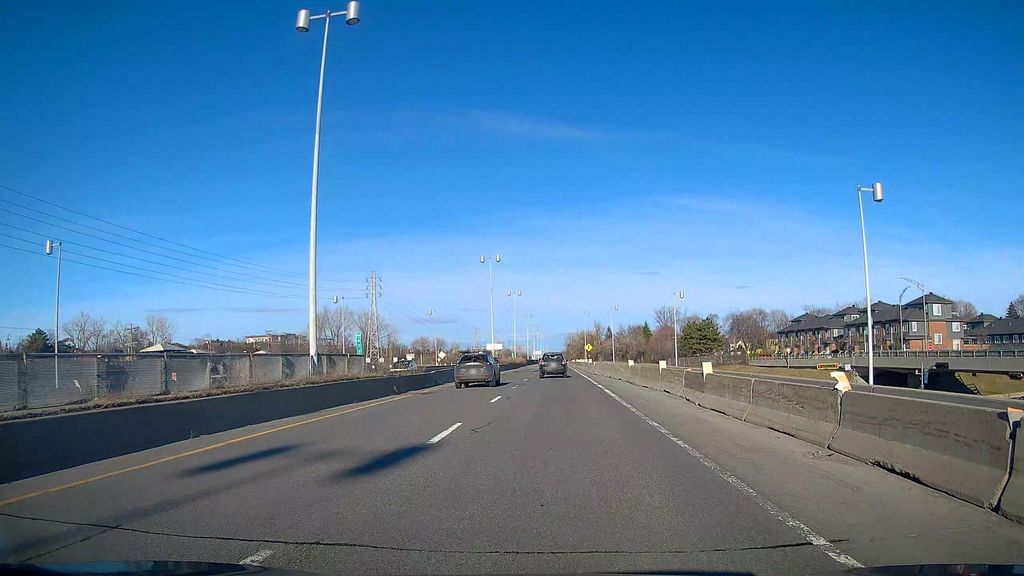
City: montreal